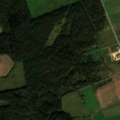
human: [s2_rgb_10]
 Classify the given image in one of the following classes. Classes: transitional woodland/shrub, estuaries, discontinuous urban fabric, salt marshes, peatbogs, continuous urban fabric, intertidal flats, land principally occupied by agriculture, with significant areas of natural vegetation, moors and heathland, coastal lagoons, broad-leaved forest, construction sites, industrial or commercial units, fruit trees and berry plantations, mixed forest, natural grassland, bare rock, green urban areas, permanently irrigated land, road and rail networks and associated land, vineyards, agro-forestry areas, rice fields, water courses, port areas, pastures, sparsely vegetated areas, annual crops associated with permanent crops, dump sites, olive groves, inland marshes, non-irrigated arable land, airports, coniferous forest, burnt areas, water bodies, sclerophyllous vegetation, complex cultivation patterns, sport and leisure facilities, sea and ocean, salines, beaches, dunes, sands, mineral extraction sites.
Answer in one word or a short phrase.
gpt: non-irrigated arable land, complex cultivation patterns, broad-leaved forest, mixed forest, transitional woodland/shrub